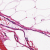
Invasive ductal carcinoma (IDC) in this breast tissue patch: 0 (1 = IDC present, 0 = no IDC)